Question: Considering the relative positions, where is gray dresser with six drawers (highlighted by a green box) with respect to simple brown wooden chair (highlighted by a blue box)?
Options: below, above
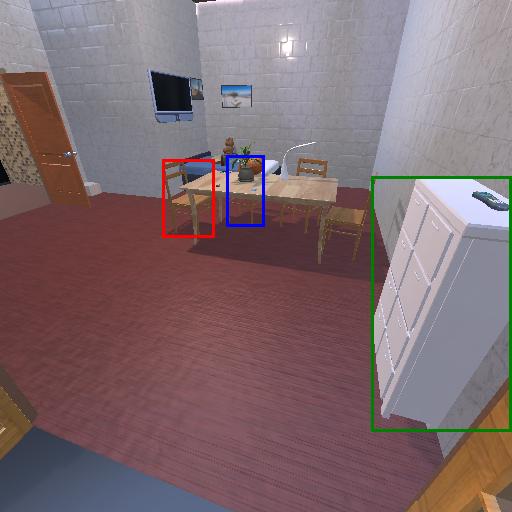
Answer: below